Interaction volume radius: 5 \u00c5
Interaction volume height: 15 \u00c5
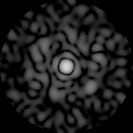
Disorder parameter: 0.85